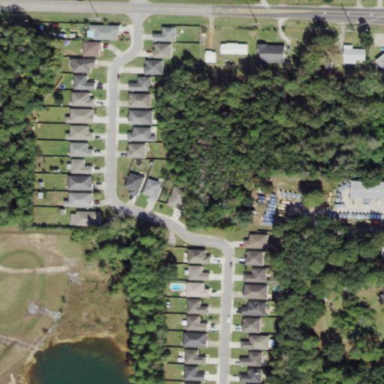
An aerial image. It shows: Residential area consisting of single-family homes.